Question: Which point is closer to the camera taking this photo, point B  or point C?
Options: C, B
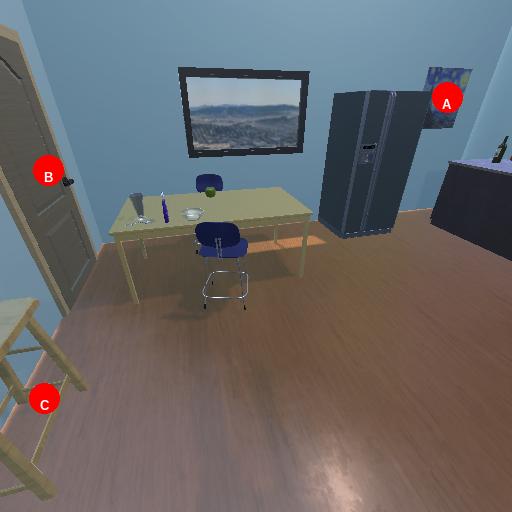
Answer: C